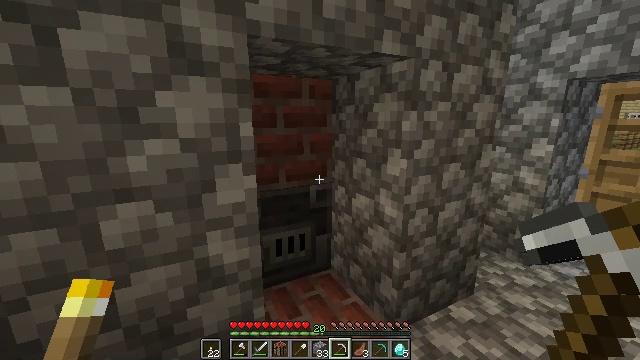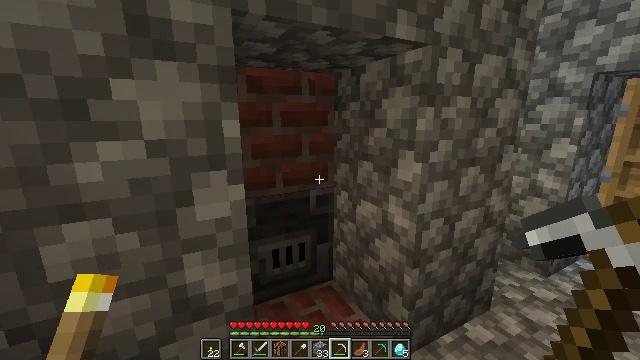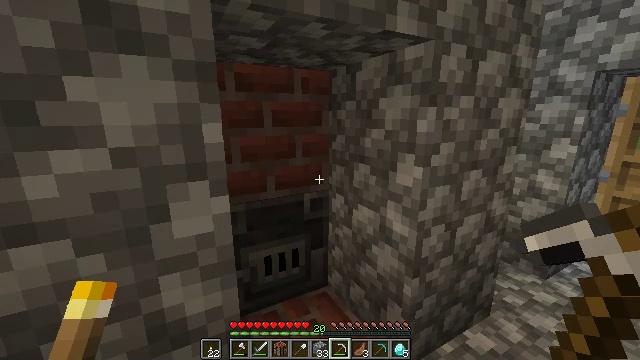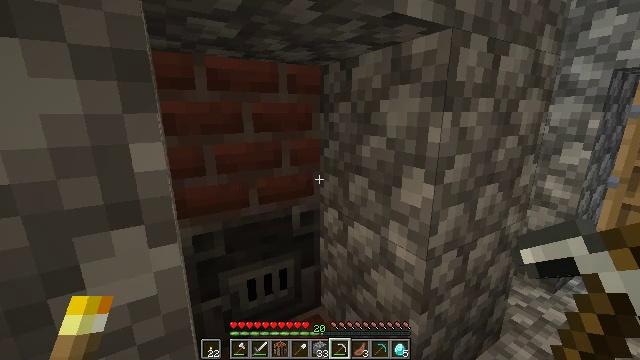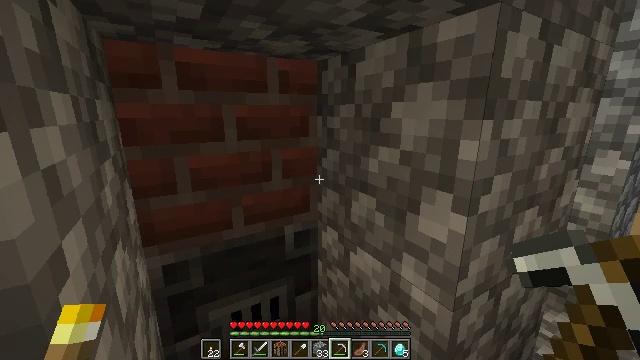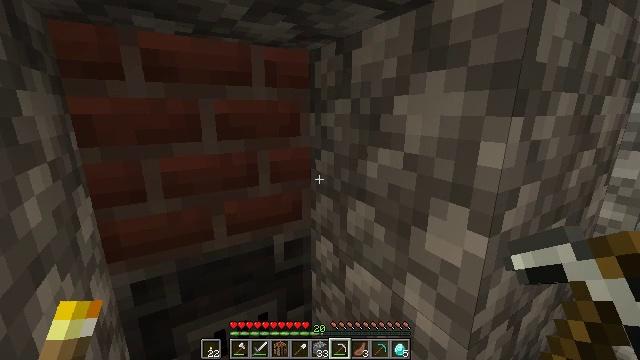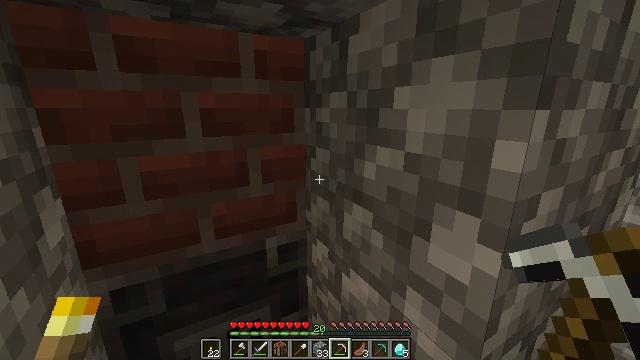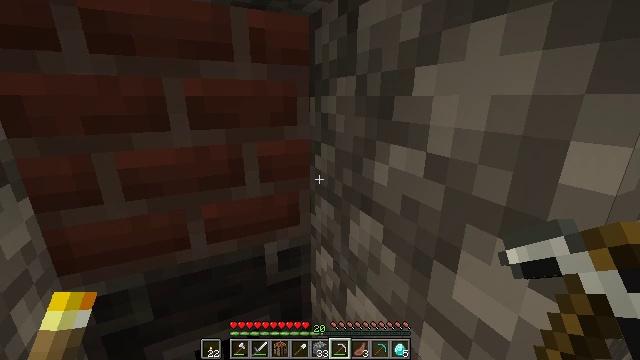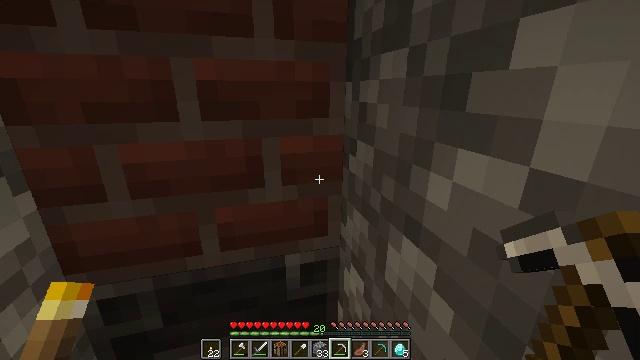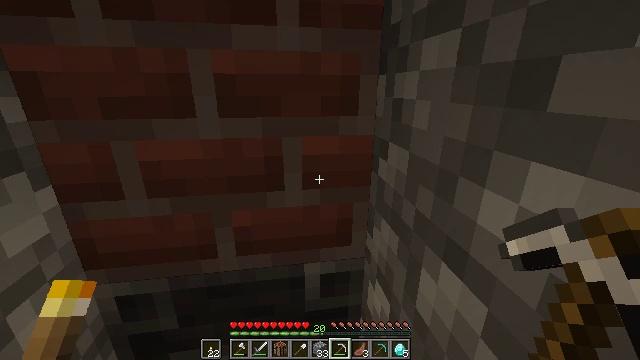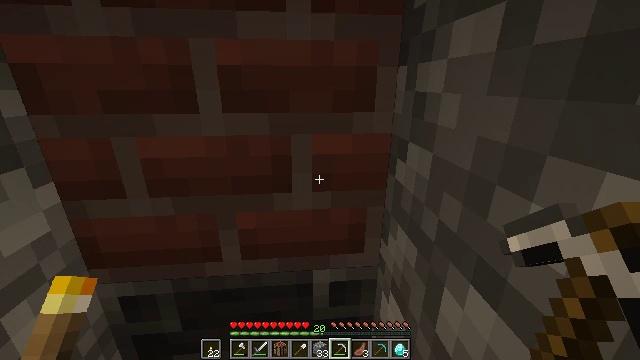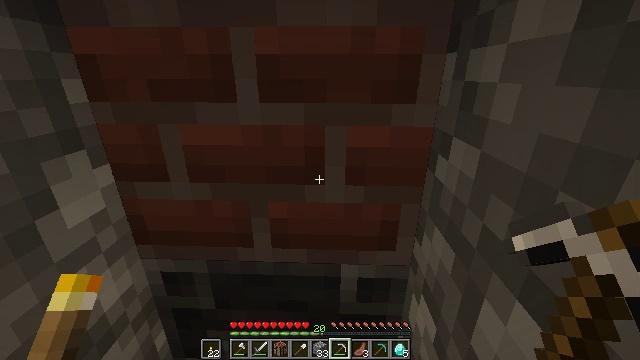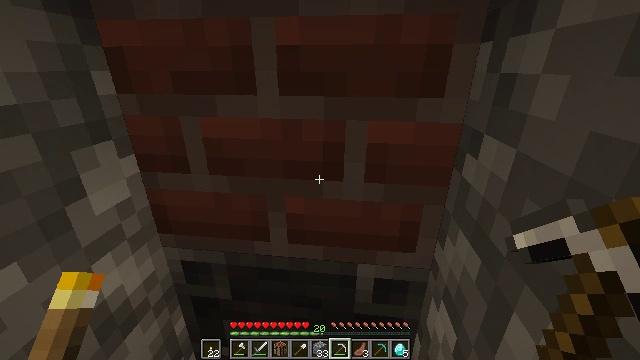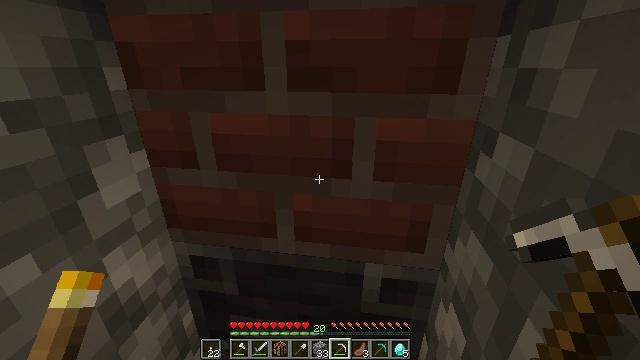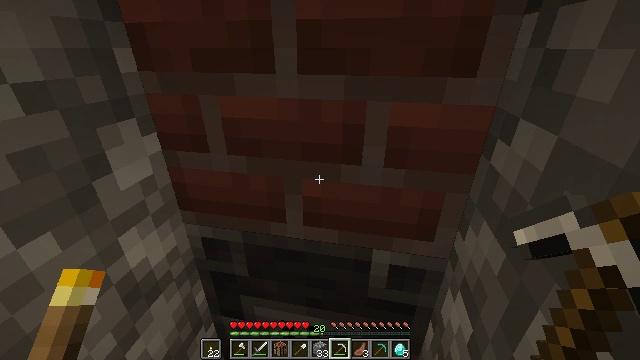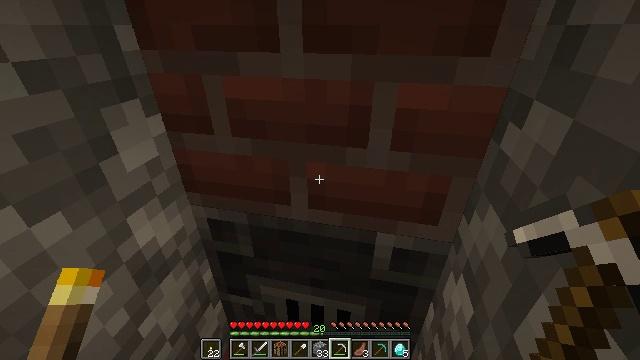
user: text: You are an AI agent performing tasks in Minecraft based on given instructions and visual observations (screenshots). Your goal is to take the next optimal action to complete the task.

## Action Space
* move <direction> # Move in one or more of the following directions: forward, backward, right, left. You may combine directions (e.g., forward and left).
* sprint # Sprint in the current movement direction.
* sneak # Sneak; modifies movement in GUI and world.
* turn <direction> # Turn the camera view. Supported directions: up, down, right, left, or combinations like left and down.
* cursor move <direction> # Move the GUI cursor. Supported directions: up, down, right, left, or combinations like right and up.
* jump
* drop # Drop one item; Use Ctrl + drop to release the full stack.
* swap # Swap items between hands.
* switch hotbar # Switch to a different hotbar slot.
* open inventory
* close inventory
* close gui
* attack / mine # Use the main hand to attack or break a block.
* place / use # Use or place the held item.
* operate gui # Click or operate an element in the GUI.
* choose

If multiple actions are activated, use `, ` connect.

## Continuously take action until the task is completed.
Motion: motion action
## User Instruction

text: Break the blast furnace block.
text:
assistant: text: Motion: move forward
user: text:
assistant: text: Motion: move forward, turn right
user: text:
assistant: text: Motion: move forward, turn right
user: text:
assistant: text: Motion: move forward
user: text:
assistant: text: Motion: move forward
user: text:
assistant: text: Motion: move forward
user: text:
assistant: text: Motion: move forward, turn left and down
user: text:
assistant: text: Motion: move forward, turn left and down
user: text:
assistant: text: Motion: turn left
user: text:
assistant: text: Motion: turn left
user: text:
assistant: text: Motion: turn left and down
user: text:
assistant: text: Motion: turn left and down
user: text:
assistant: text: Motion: turn left
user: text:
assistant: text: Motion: turn left and down
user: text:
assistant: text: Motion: turn left and down
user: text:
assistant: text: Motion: turn right and down
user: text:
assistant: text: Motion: turn right and down
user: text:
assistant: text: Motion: turn right and down
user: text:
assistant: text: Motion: turn right and down
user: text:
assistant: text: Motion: no_op
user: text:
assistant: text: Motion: no_op
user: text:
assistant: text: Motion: no_op
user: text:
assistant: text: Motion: no_op
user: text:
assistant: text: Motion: no_op
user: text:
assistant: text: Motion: no_op
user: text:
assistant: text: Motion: no_op
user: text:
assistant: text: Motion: no_op
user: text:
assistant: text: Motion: no_op
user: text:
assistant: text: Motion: no_op
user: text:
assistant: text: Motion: no_op